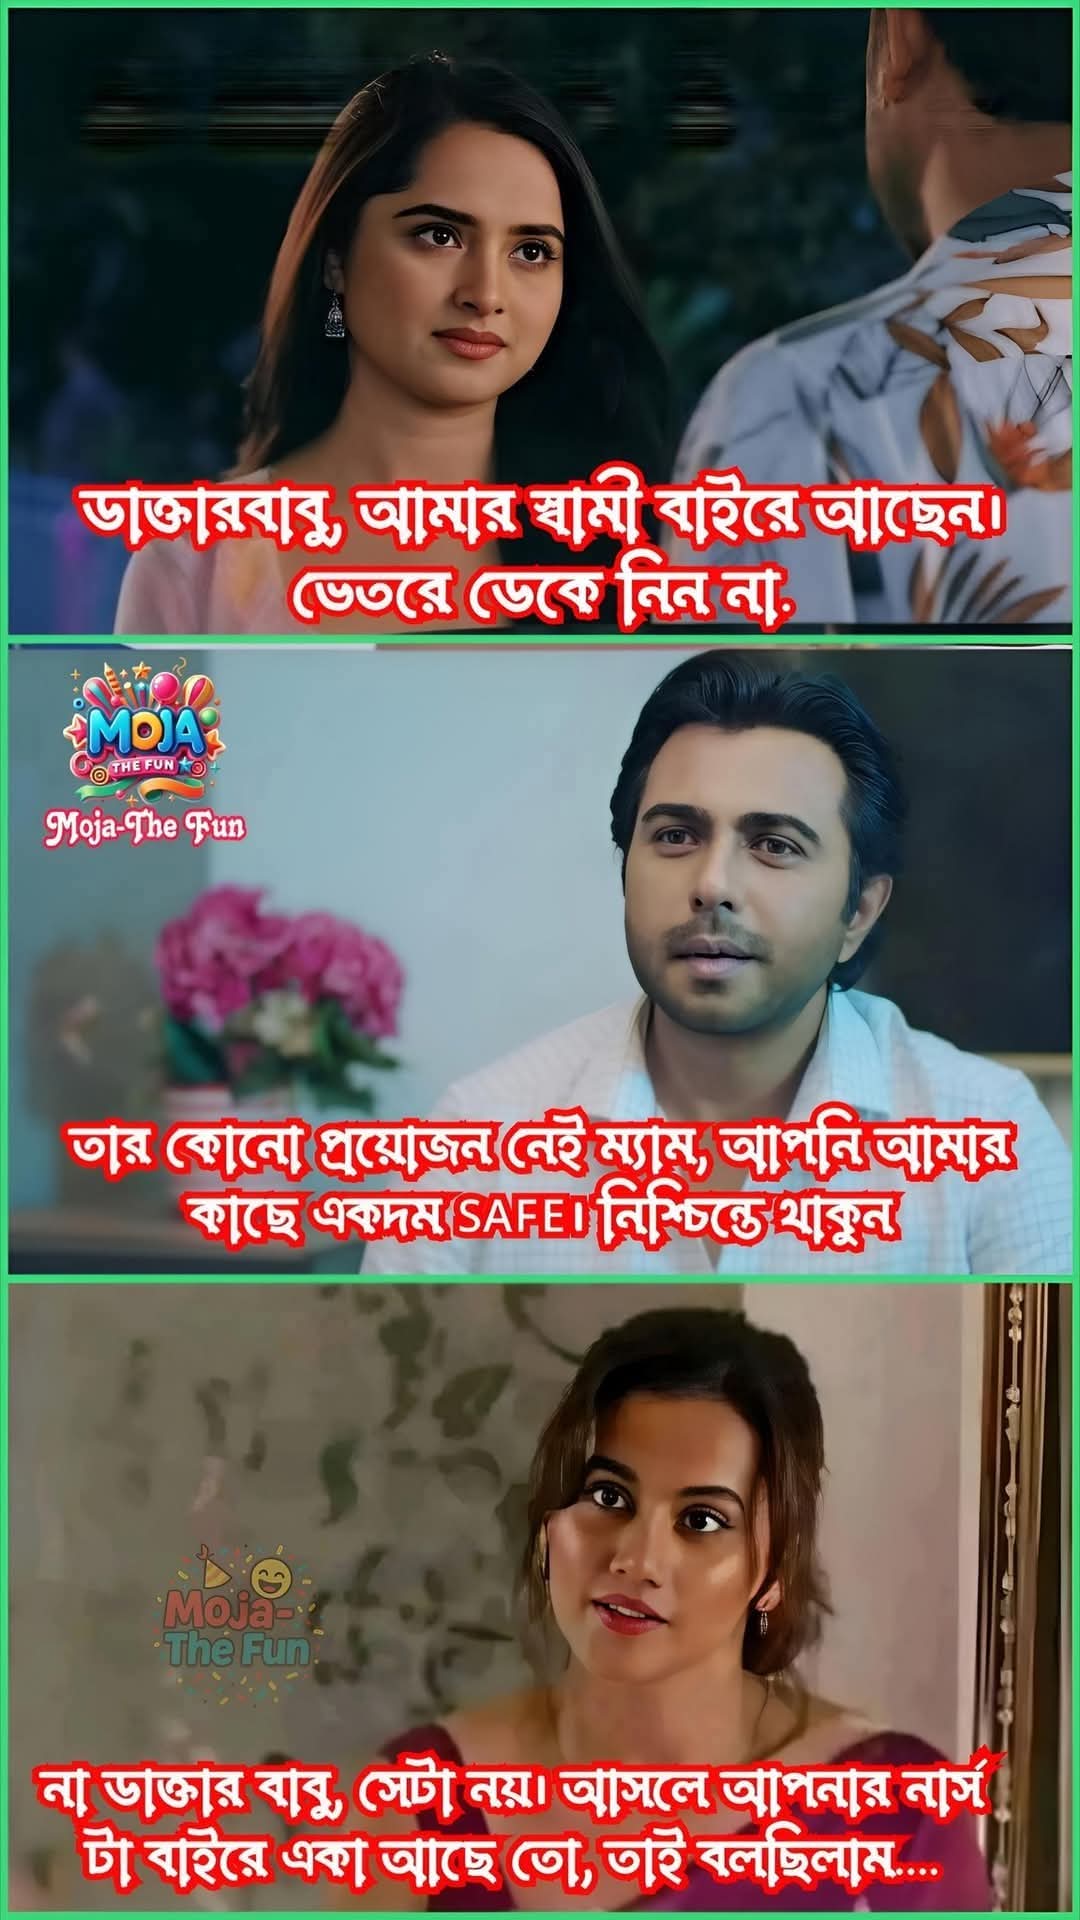
Text: ডাক্তারবাবু, আমার স্বামী বাইরে আছেন। ভেতরে ডেকে নিন না.
তার কোনো প্রয়োজন নেই ম্যাম, আপনি আমার কাছে একদম SAFE। নিশ্চিন্তে থাকুন
না ডাক্তার বাবু, সেটা নয়। আসলে আপনার নার্স টা বাইরে একা আছে তো, তাই বলছিলাম....
Label: Non Hate